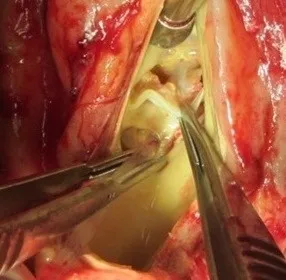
Destruction of three leaflets of aortic valve.
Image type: medical_photograph (other_medical_photograph)